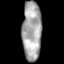
Tissue: skin
Cell type: Epithelial cells
Senescence score: 0.1707
Nuclear area (px): 1120
Mean DAPI intensity: 165.514